Interaction volume radius: 5 \u00c5
Interaction volume height: 15 \u00c5
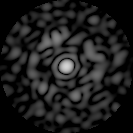
Disorder parameter: 0.8538